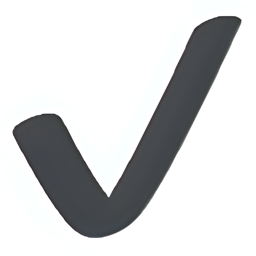
Name: heavy check mark
Emoji: ✔
Group: Symbols
Sub-group: other-symbol